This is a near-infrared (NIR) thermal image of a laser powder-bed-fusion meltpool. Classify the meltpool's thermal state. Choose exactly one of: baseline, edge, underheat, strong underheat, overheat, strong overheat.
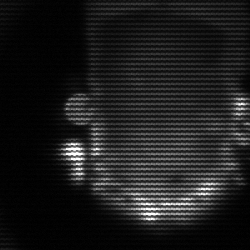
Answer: baseline